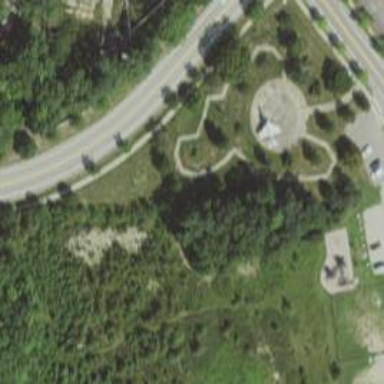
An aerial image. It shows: Memorial site with historic significance.